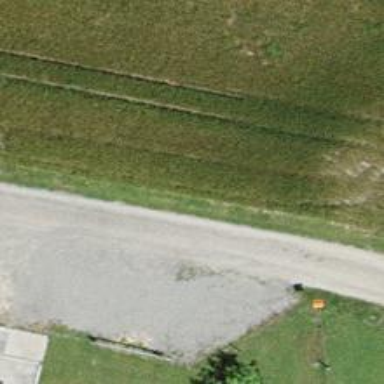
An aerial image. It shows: Unpaved service road.